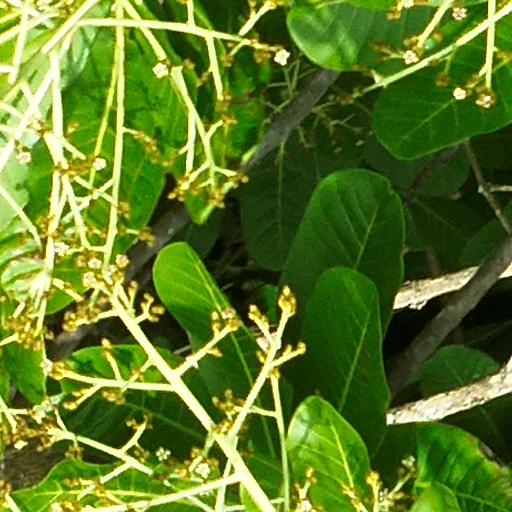
Species: Anacardium excelsum
GBIF accepted scientific name: Anacardium excelsum
Crown area (m\u00b2): 154.644